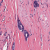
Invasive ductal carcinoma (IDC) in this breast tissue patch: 1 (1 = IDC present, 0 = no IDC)